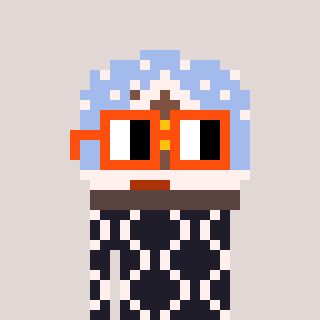
a pixel art character with square orange glasses, a snow globe-shaped head and a grayscale-colored body on a warm background